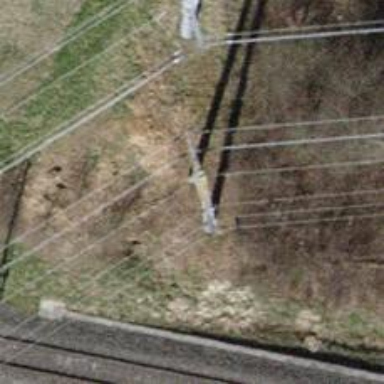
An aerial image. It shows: Power tower.